Question: I have WPF datagrid. I want to use
i) maximum available width for "Description" textblock (present inside 1st column)
ii) Auto width for Image control (present inside 1st column) and
iii) "Auto" width for rest of the column.
I have written follwing xaml code. But width is not working as per requriement.
Issue : Instead, 2nd column text is getting truncated.
screenshot:

Any suggestions?
Thanks!
'''
<Grid Margin="10,0,10,0">
<Grid.RowDefinitions>
<RowDefinition Height="Auto"/>
<RowDefinition Height="30"/>
</Grid.RowDefinitions>
<Grid.ColumnDefinitions>
<ColumnDefinition/>
<ColumnDefinition/>
</Grid.ColumnDefinitions>
<DataGrid Grid.Row="0" Grid.ColumnSpan="2" ItemsSource="{Binding SelectedItemsCollectionView}" HorizontalAlignment="Stretch" AutoGenerateColumns="False">
<DataGrid.Columns>
<!--Get maixmum available space for 1st Column-->
<DataGridTemplateColumn Width="*">
<DataGridTemplateColumn.CellTemplate>
<DataTemplate>
<Grid Margin="5,0,0,0">
<Grid.ColumnDefinitions>
<!--Get "Auto" space for Image control-->
<ColumnDefinition Width="Auto" />
<!--Get remaining available space for Description textblock-->
<ColumnDefinition Width="*" ></ColumnDefinition>
</Grid.ColumnDefinitions>
<Image Grid.Column="0" Stretch="None" Margin="0,0,5,0" Source="{Binding Converter={StaticResource ShowHideToImageConverterRef}, Path=IsHidden}"
Visibility="{Binding Converter={StaticResource VisibilityConverterRef}, Path=RowType}" HorizontalAlignment="Center"/>
<TextBlock Grid.Column="1" Text="{Binding Description}" VerticalAlignment="Center" HorizontalAlignment="Left" />
</Grid>
</DataTemplate>
</DataGridTemplateColumn.CellTemplate>
</DataGridTemplateColumn>
<!--Get "Auto" space for 2nd Column-->
<DataGridTextColumn Binding="{Binding Comments}" Width="Auto" />
</DataGrid.Columns>
</DataGrid>
<Label Grid.Row="1" Grid.Column="0" Content="Name" ></Label>
<TextBox Grid.Row="1" Grid.Column="1" Margin="10,0,0,0" Text="{Binding EmpName}"/>
</Grid>
'''
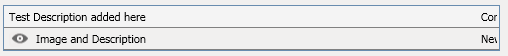
Answer: Issue resolved after applying below solution suggested by Scott on other stackoverflow post "<URL>".
1) In your DataGridTextColumn Bindings (all except your * sized column) set NotifyTargetUpdated=True.
2) On your DataGrid, add a handler to the TargetUpdated event.
3) In your TargetUpdated event handler:
-- a) Set the DataGrid's * sized column's width to 0.
-- b) Call the UpdateLayout() method on the DataGrid.
-- c) Set the DataGrid's * sized column's width back to new DataGridLength(1, DataGridLengthUnitType.Star)